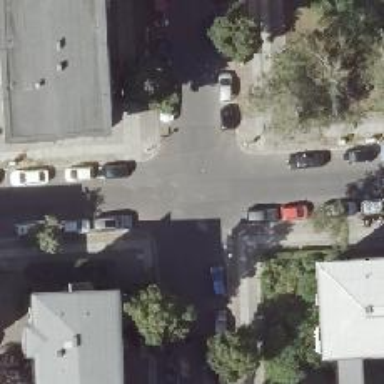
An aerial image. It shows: Residential road with asphalt surface and separate sidewalk.